Question: So I have this Phonegap application built using Sencha Touch. I have a textarea control for users to type in some information. When the box gets focus it brings up the virtual keyboard. But the virtual keyboard has next previous and done buttons on it.
How to I remove the next and previous buttons? They don't seem to do anything anyway.

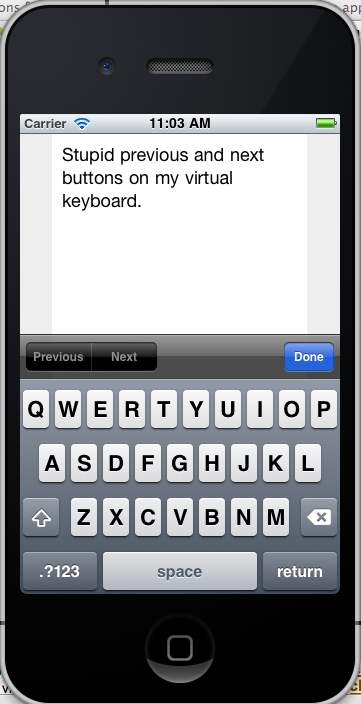
Answer: There is a way!! This guy has done it by making modifications in the AppDelegate.m. You can find description at this <URL> under bonus code section.
You can also refer the code for same developed by Kerri Shotts <URL>
Now that the done button is gone i am trying to figure out how to make the keyboard disappear. This will be everybody's next step.